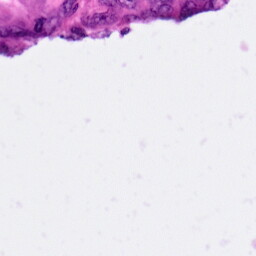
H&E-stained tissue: Pancreatic